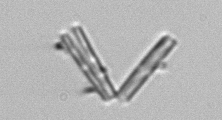
Label: Thalassionema